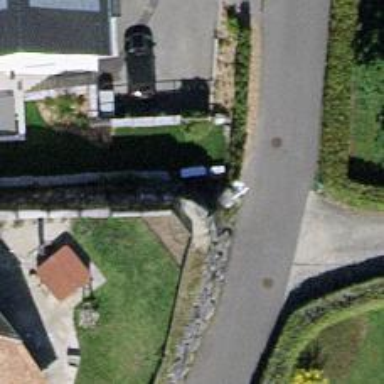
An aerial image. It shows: Retaining wall.